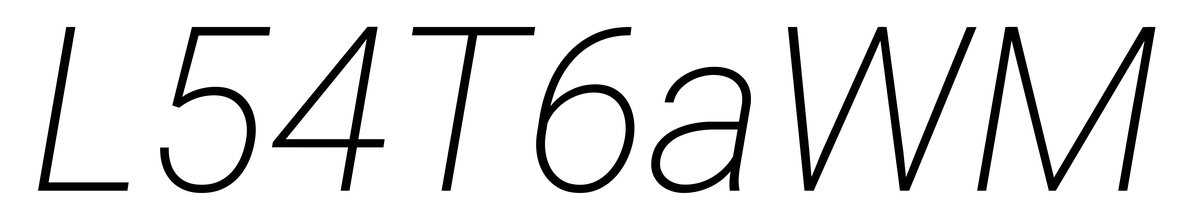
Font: Roboto-Italic_ExtraLight_Italic